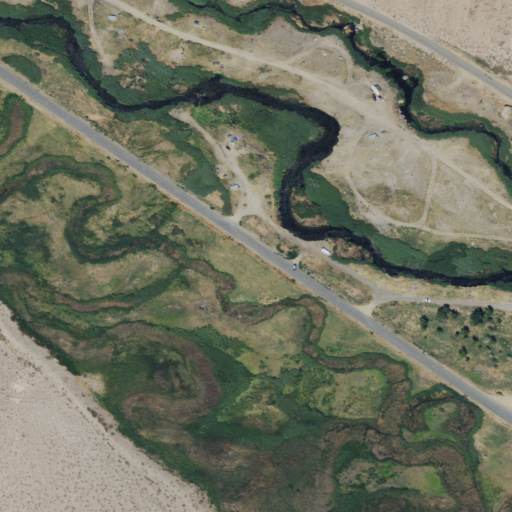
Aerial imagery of valley in California named Owens River Gorge containing pasture, herbaceous wetlands, shrub, grassland, open development, and barren land